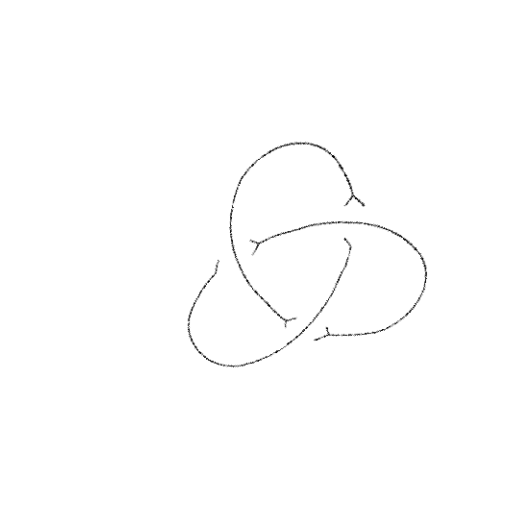
Crossing number: 3